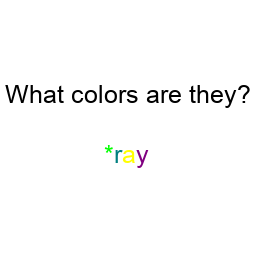
Color: lime, teal, yellow, purple
Color name shown: gray
Background color: white
Question text color: black